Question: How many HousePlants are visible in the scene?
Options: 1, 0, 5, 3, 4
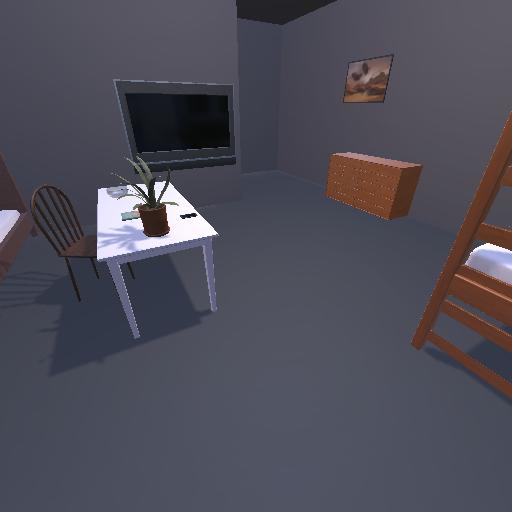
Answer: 1